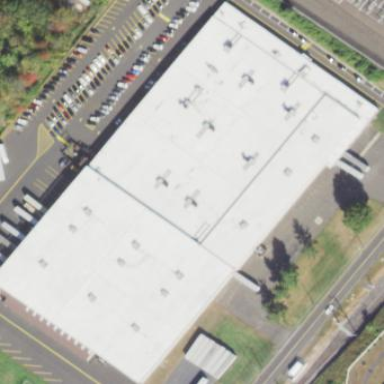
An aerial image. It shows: Warehouse building.